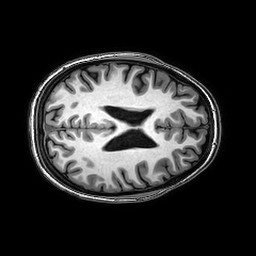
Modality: T1w
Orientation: axial
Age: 21
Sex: female
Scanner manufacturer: philips
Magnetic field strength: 3 T
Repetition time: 0.008145 s
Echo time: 0.00374 s